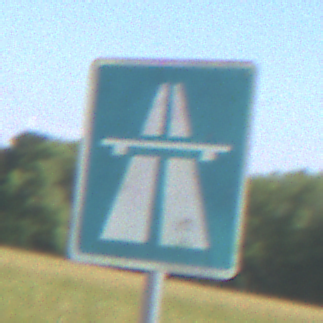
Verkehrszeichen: Autobahn
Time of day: Midday
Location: Outdoor (Nature)
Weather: Clear
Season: NotSpecified
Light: Natural